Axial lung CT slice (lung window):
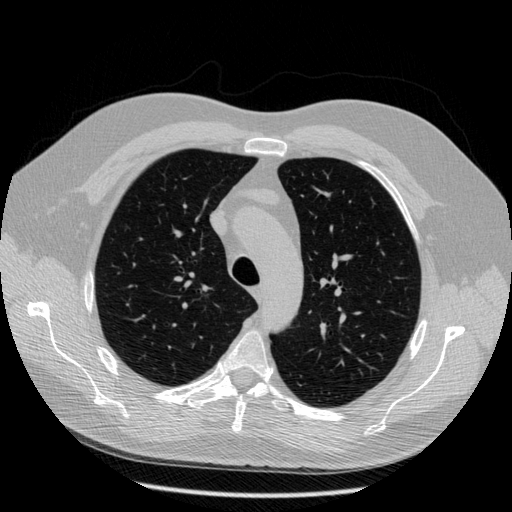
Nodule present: no